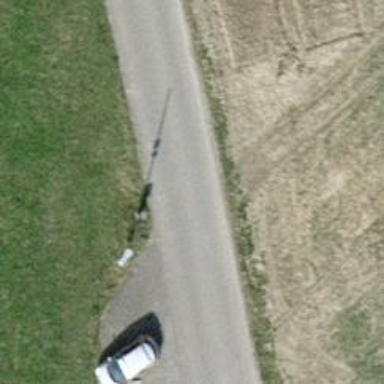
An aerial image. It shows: Lift gate barrier.